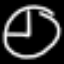
Label: clock